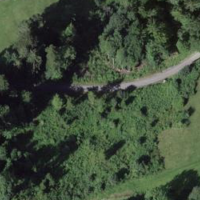
EUNIS habitat code: 44
Species observed at this site:
Geum rivale